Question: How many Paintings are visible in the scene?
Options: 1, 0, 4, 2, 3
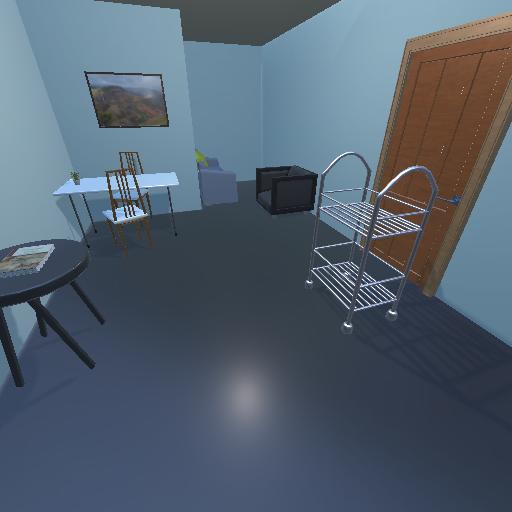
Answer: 1